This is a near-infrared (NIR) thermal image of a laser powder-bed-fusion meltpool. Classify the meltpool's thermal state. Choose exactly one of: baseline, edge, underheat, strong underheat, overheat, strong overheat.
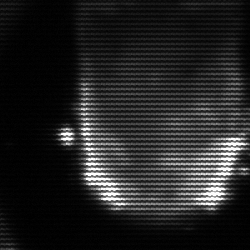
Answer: baseline